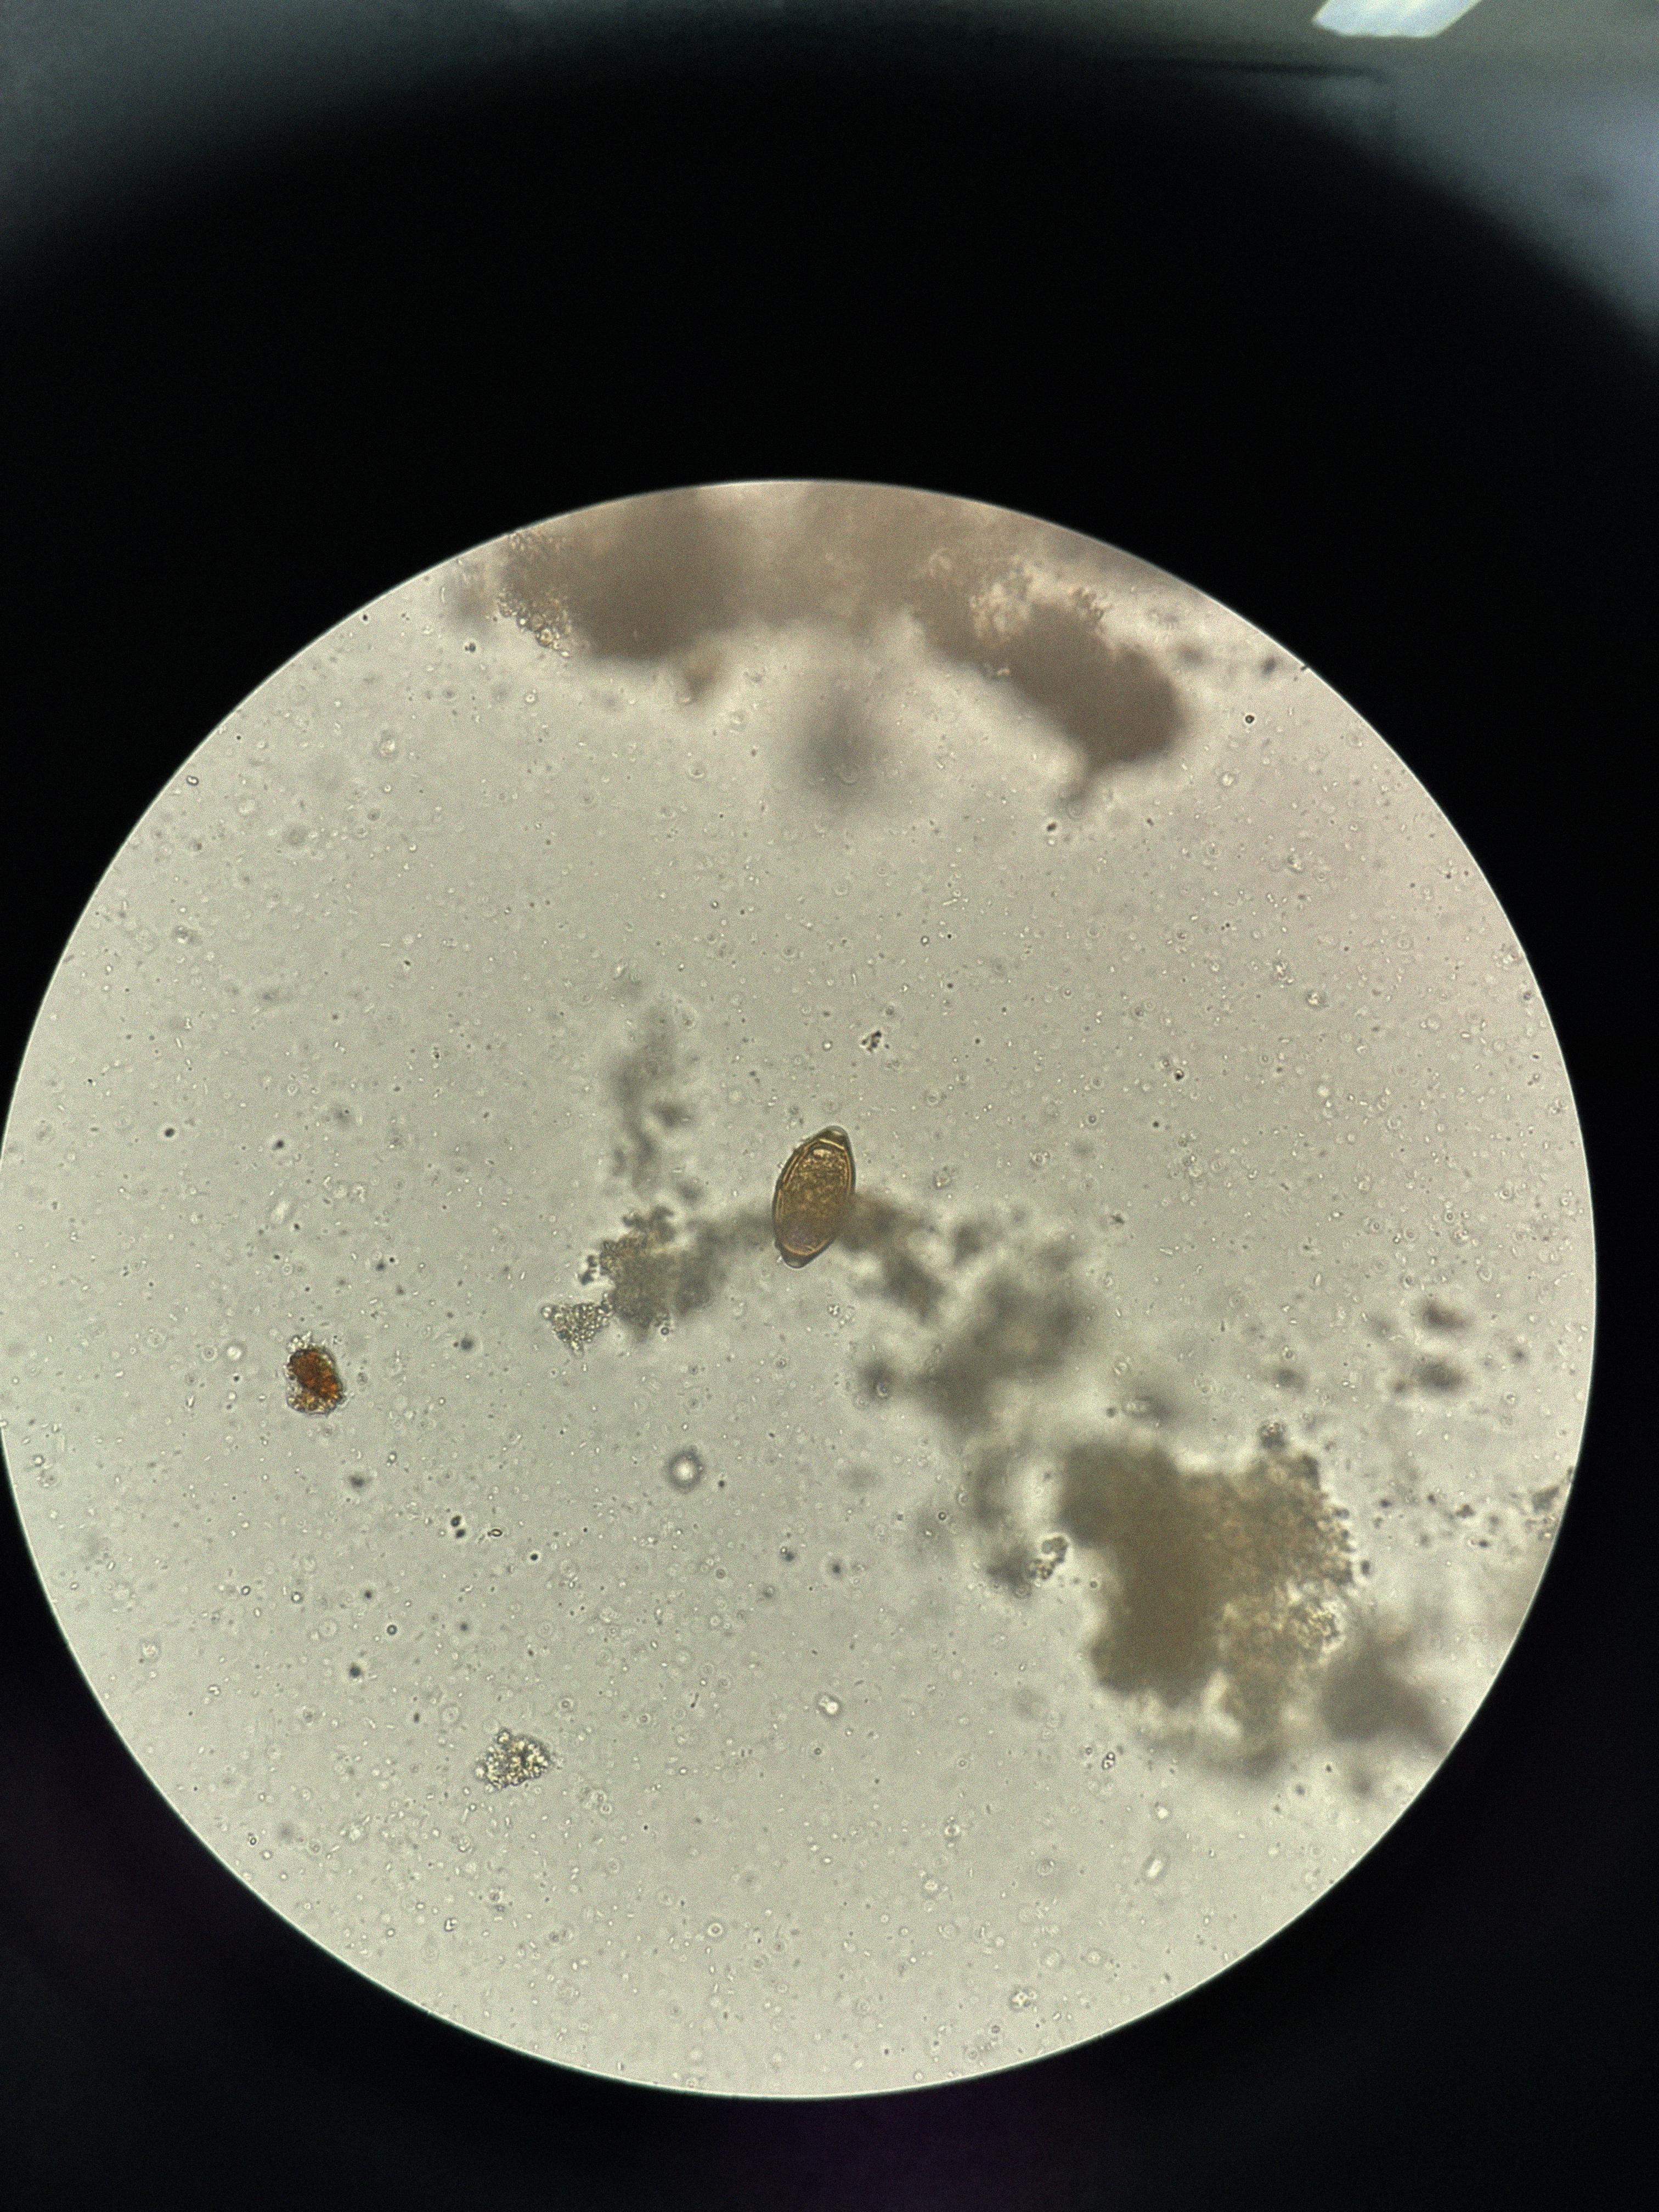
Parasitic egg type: Trichuris trichiura